Aerial crown-view tile of a tropical tree (Barro Colorado Island, Panama), acquired 20241014:
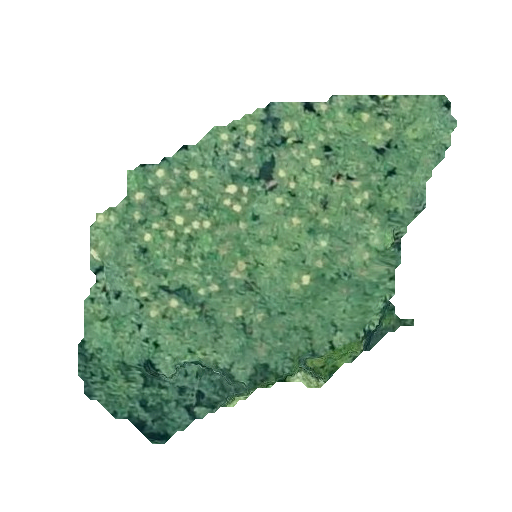
Species: Zanthoxylum ekmanii
GBIF accepted scientific name: Zanthoxylum ekmanii
Crown area: 133.838 m²